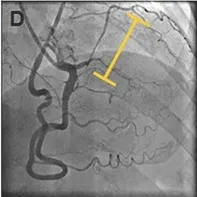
Coronary Angiogram. (C,D) Yellow line denotes LAD myocardial bridge with spontaneous vasospasm and vasospasm of distal RCA.
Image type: radiology (x_ray)